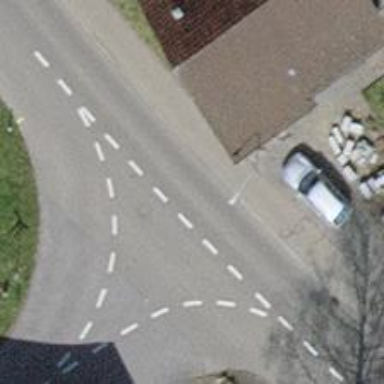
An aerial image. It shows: Unclassified road with asphalt surface.